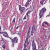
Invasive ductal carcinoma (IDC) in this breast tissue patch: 1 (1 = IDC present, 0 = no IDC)